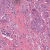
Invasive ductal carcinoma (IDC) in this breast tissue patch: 1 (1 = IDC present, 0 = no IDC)